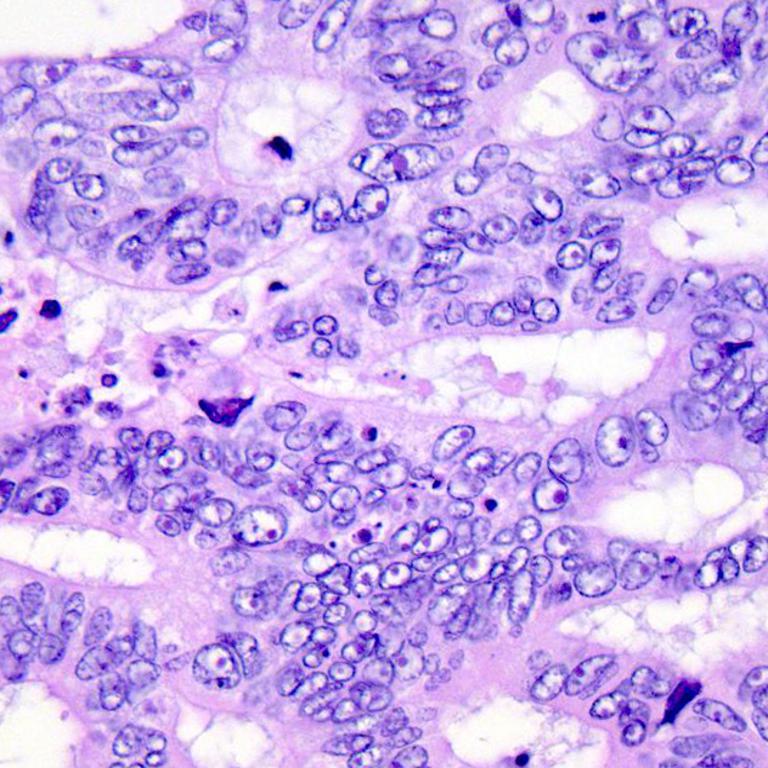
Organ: colon
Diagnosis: adenocarcinomas